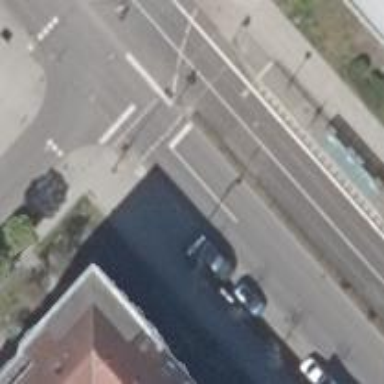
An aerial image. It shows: Road with traffic signals at crossing.